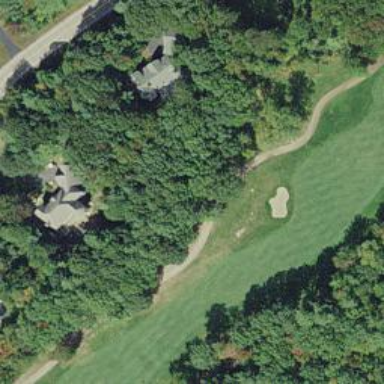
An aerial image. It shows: Path for both road and golf.